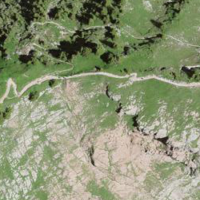
EUNIS habitat code: 31
Species observed at this site:
Saxifraga aizoides
Saxifraga paniculata
Dactylorhiza viridis